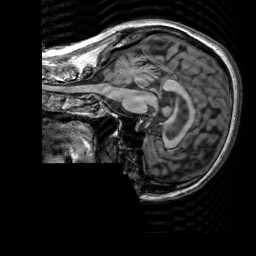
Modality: T1w
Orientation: sagittal
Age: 65
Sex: female
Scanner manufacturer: siemens
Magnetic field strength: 3 T
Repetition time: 2.3 s
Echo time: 0.00303 s